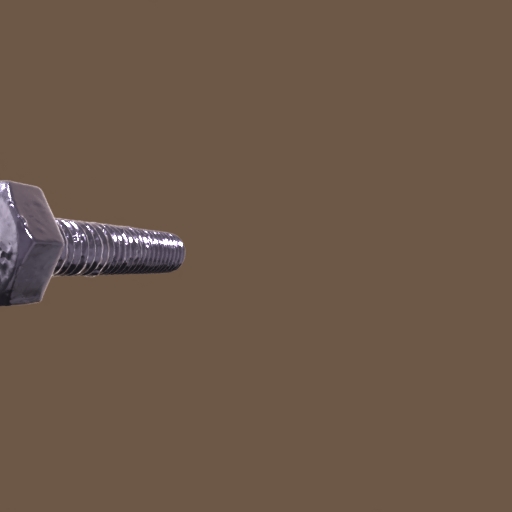
Label: bolt